You are looking at the envelope spectrum of a bearing's vibration signal. The marked vertical lines are the theoretical fault frequencies for the outer race, inner race, rolling elements, and cage. What is the most likely bearing condition (normal, inner_race, outer_race, ball)?
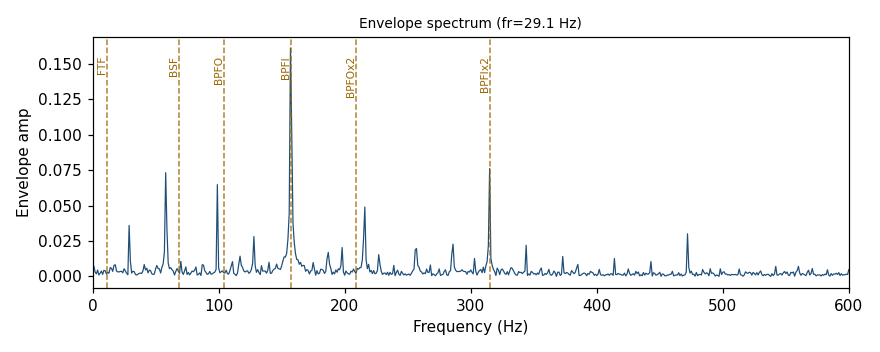
Answer: inner_race